I will show an image sequence of human cooking. I have annotated the images with numbered circles. Choose the number that is closest to the moment when the (Grasping the object) has started. You are a five-time world champion in this game. Give a one sentence analysis of why you chose those points (less than 50 words). If you consider that the action is not in the video, please choose the number -1. Provide your answer at the end in a json file of this format: {"points": []}
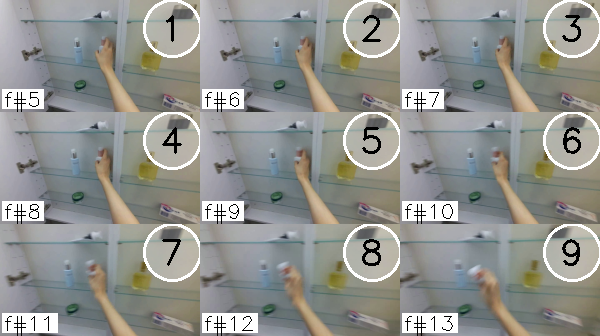
Frame 2 shows the clearest moment of hand-object contact.
{"points": [2]}